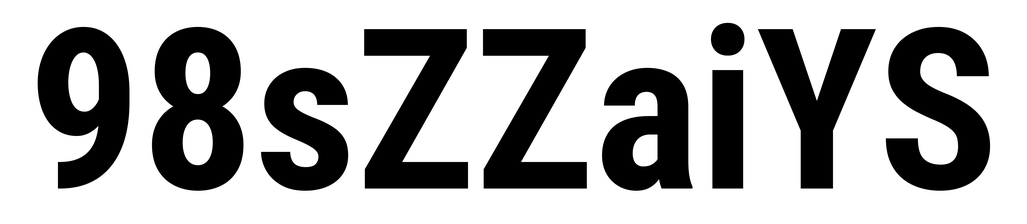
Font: Roboto_Condensed_Bold